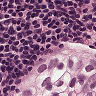
Metastatic tissue present: yes